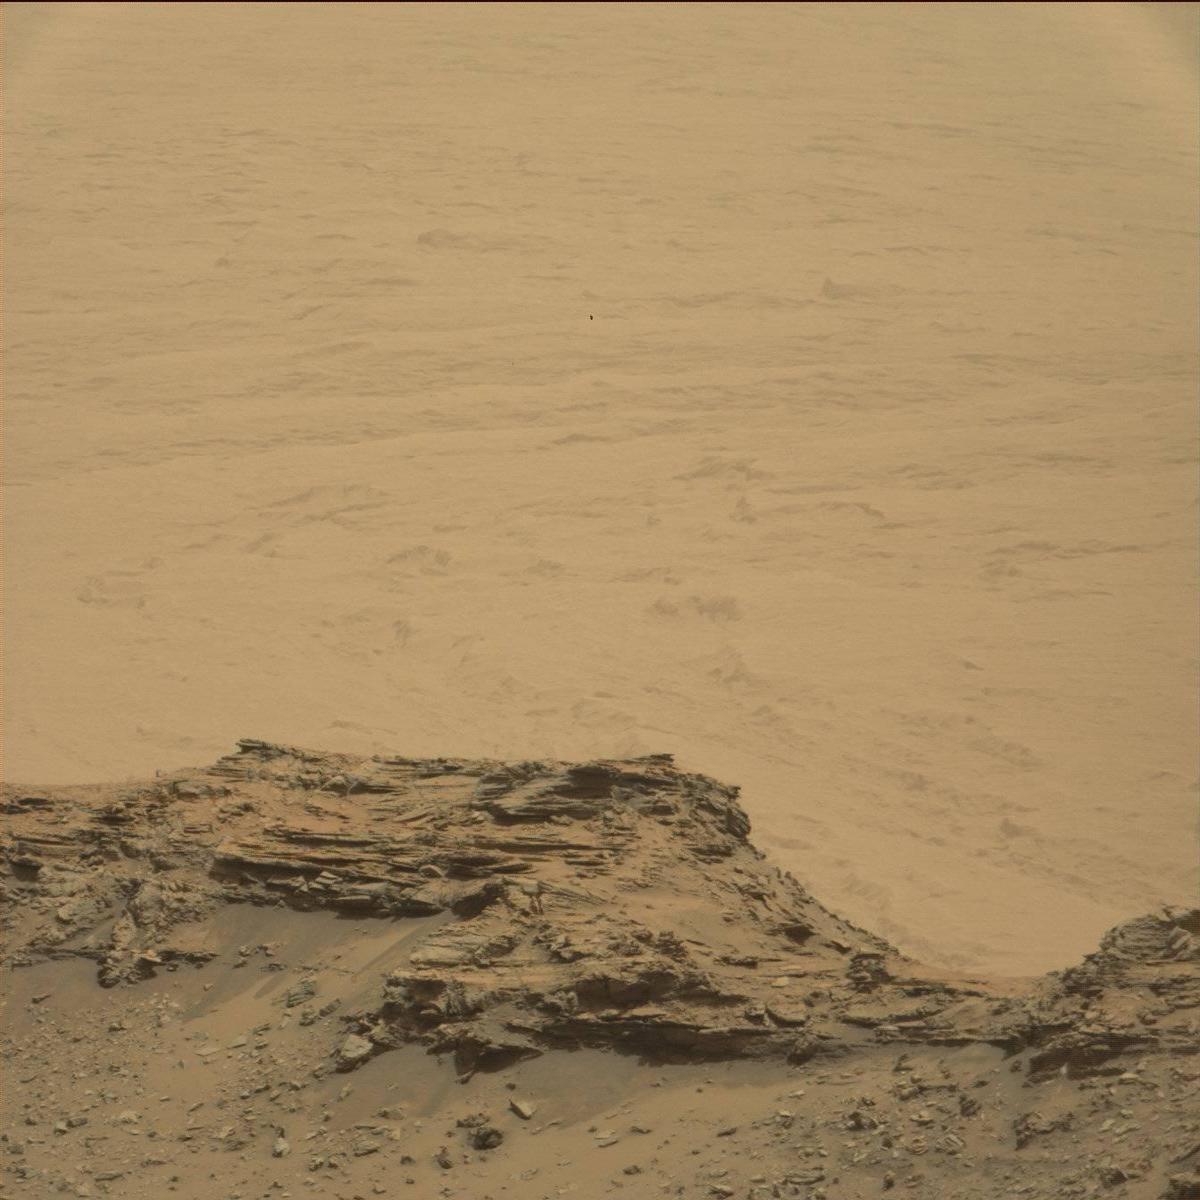
Terrain classes present: Bedrock, Ridge, Sand / Soil